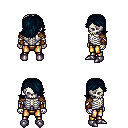
a pixel art fantasy rpg character, male body template, skeleton, leather shoulder armor, gold greaves, raven swoop hairstyle, cloth bracers, metal boots, four views (front, back, left, right), 2x2 character sprite sheet, small pixel art, hard edges, no anti-aliasing